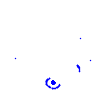
Particle: electron